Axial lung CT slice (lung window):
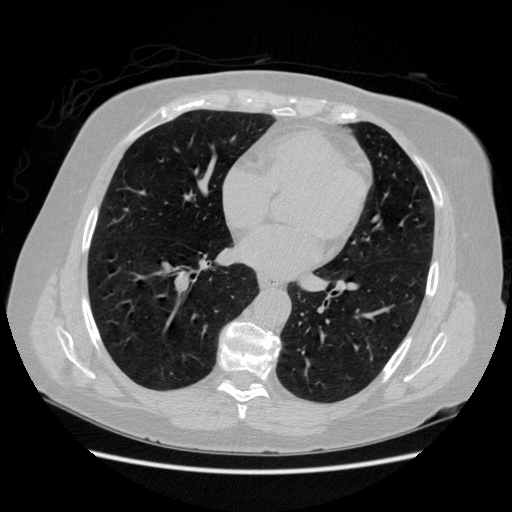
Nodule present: no